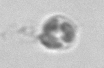
Label: Amoeba